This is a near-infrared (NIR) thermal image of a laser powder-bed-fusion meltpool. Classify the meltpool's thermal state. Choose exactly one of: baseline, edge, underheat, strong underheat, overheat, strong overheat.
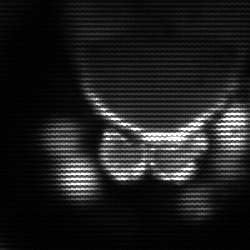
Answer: baseline